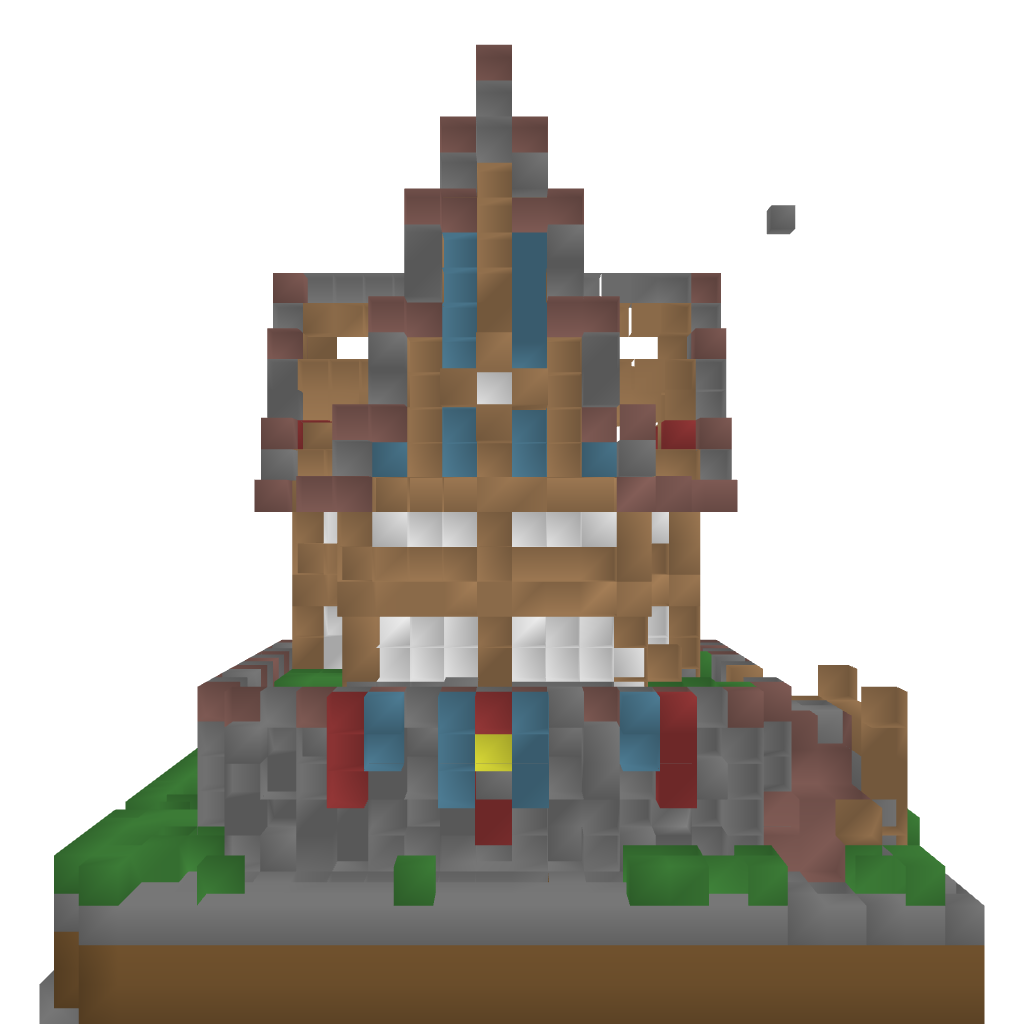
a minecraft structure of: Blue Wolf Inn high quality